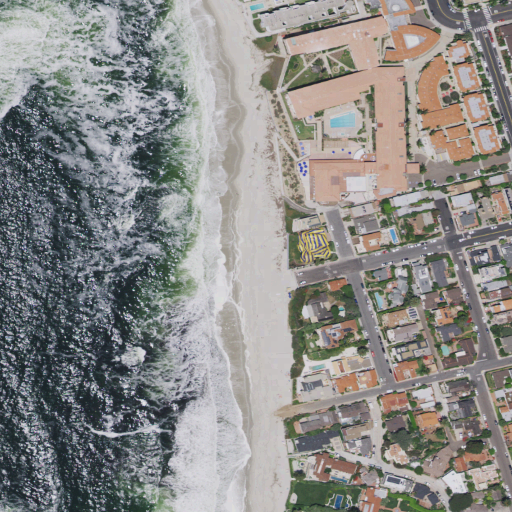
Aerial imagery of beach in California named Marine Street Beach containing open water, medium intensity development, high intensity development, and low intensity development